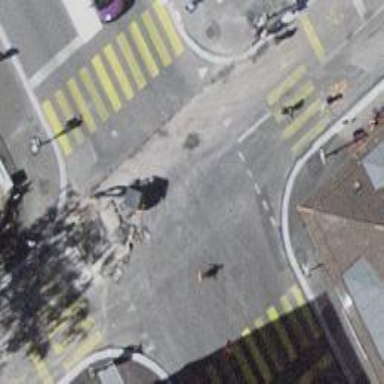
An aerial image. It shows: Road with traffic signals.